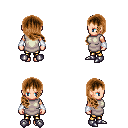
a pixel art fantasy rpg character, female body template, human, light skin, white tunic, gold greaves, brown right-swept hairstyle, white cloth bracers, metal boots, four views (front, back, left, right), 2x2 character sprite sheet, small pixel art, hard edges, no anti-aliasing